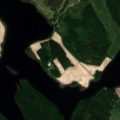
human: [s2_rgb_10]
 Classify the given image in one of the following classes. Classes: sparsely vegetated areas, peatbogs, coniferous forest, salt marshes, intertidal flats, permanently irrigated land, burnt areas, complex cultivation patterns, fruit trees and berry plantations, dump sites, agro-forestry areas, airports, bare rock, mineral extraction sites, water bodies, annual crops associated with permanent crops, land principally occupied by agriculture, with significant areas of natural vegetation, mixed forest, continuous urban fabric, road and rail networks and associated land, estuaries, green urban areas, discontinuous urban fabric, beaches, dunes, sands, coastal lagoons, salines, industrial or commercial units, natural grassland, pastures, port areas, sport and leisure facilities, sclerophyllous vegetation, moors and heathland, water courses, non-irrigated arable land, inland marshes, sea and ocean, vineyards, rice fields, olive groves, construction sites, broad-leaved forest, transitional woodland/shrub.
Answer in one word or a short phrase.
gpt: non-irrigated arable land, land principally occupied by agriculture, with significant areas of natural vegetation, coniferous forest, mixed forest, water bodies